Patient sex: M
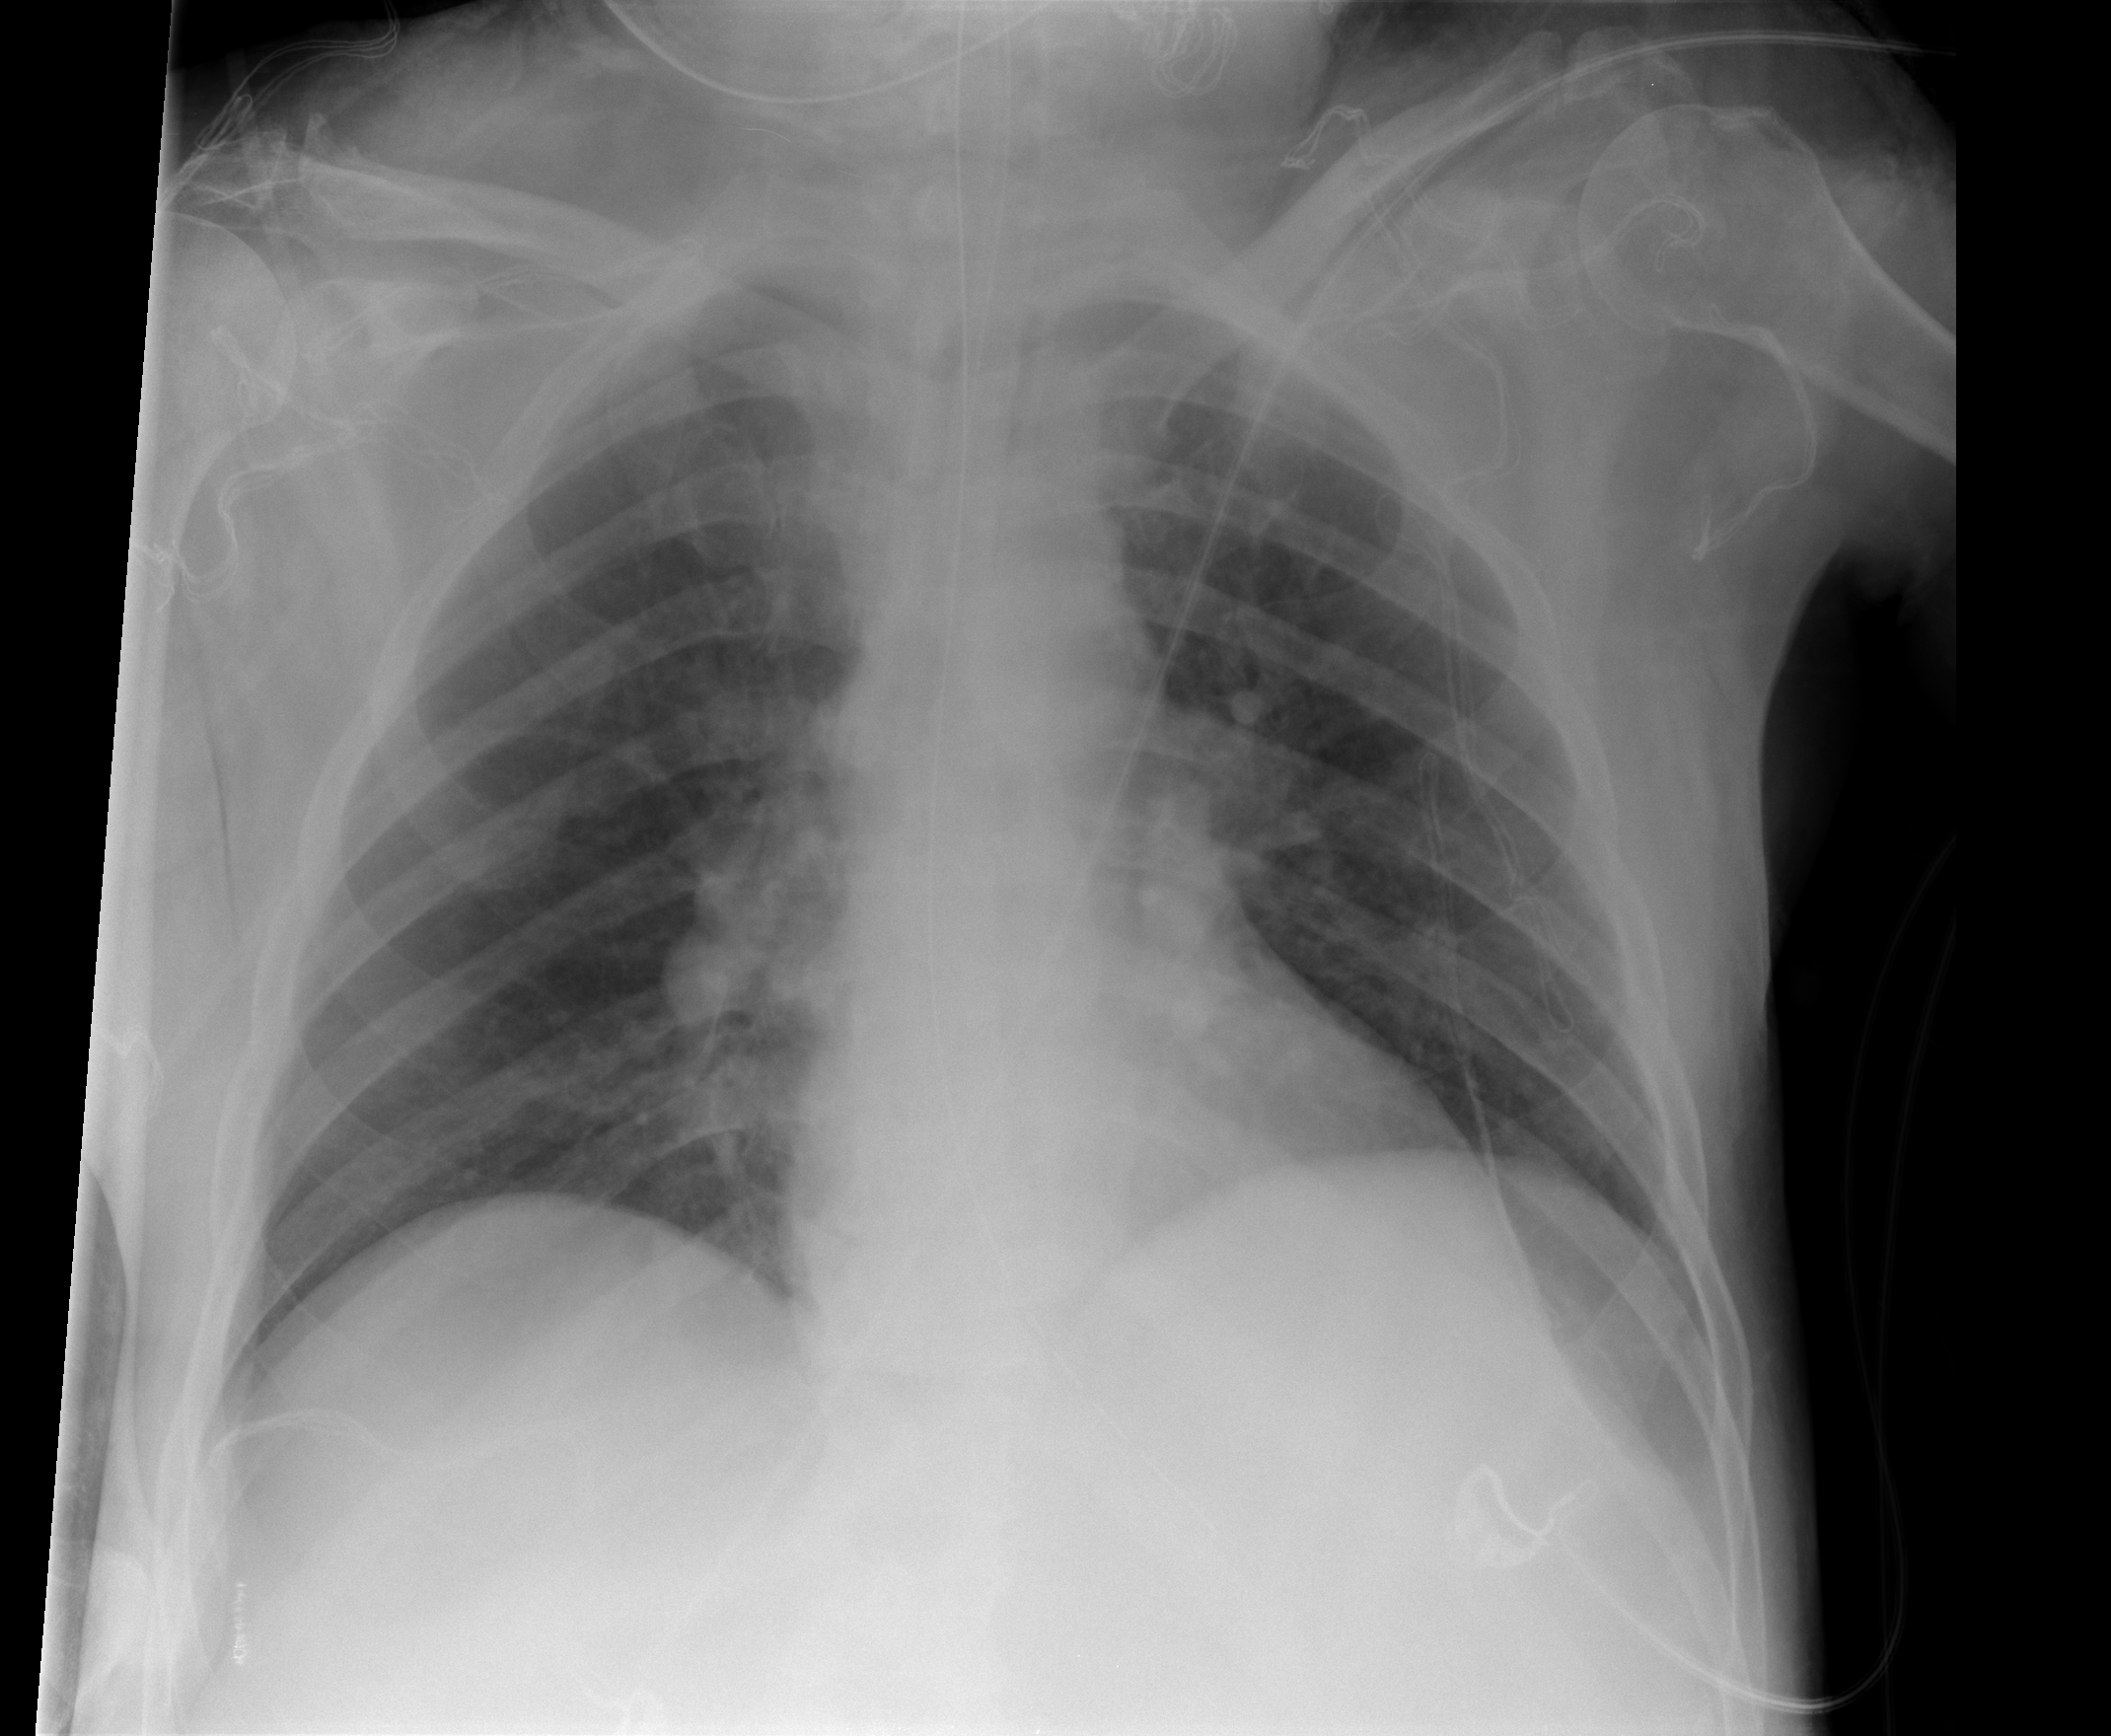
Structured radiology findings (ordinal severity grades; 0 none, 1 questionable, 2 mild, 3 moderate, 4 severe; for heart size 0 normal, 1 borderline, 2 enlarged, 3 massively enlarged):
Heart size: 0
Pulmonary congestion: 0
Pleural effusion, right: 0
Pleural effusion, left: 2
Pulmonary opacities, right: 0
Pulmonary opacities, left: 0
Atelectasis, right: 0
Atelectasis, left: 0